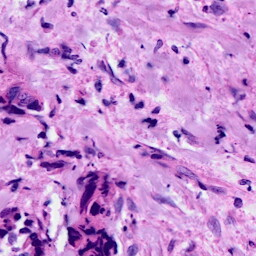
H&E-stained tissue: Breast